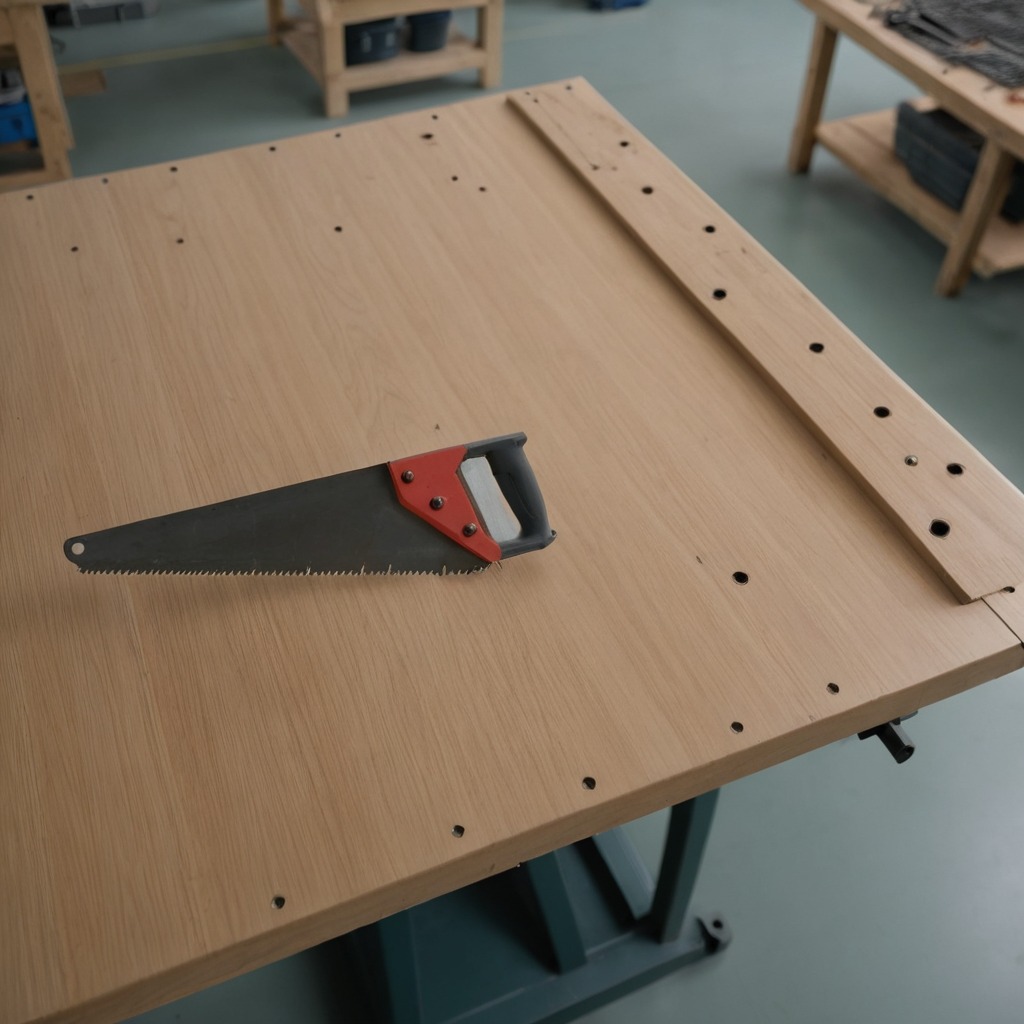
A metal saw is lying on the workbench.